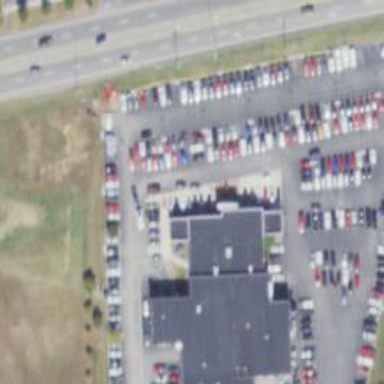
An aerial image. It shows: Car rental facility.